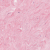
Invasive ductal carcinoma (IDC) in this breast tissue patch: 0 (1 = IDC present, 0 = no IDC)